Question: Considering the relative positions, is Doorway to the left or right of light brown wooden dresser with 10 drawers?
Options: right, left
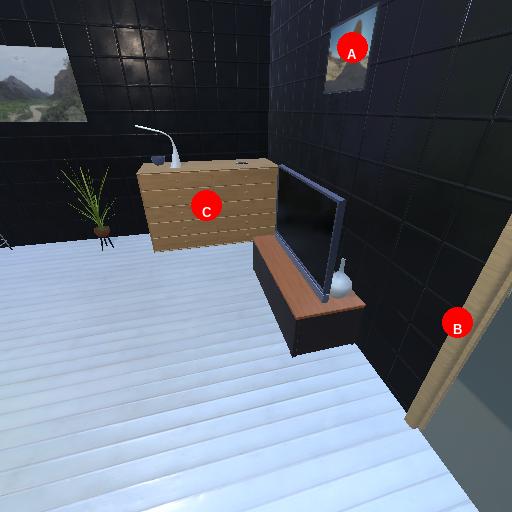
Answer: right